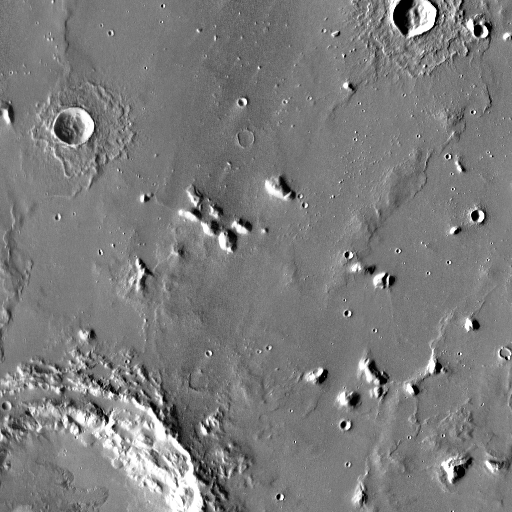
Crater classes present: Background, Other, Layered, Buried